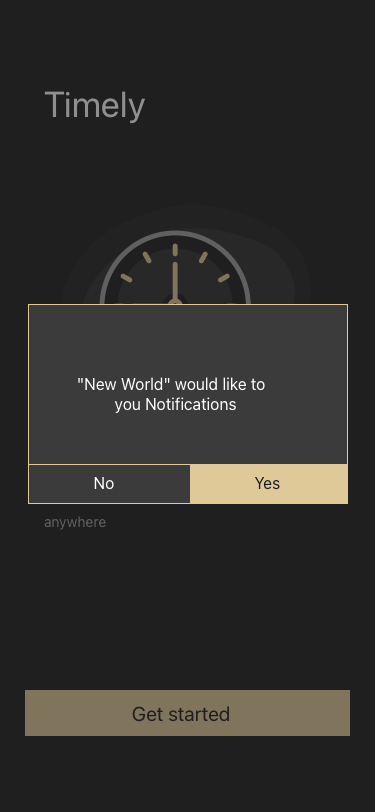
Text in this UI design:
Timely
Get started
Keep up with the latest news anytime,
anywhere
"New World" would like to
you Notifications
No
Yes